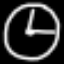
Label: clock